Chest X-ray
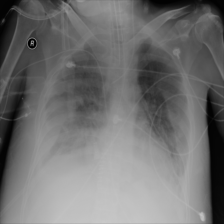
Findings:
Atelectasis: negative
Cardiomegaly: negative
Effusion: positive
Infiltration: positive
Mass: negative
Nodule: negative
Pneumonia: negative
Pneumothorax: negative
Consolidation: negative
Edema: negative
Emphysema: negative
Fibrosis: negative
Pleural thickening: negative
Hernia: negative